Question: Here is the question : I have following entities:

Every time I update or insert a transaction I would like to autodetect the category depending on 'ReferenceMappingExpression' or 'DescriptionMapppingExpression' in 'CategoryMappings' Entity.
I mean, I want to match 'Transaction.Description' to 'CategoryMappings.DescriptionMapping' and if it matches get the 'FkCategoryID' from 'CategoryMapping' and save the transactions.
It is possible to loop through every transaction in list and 'categorymapping' list but I don't think its good idea. How would you do this? Any suggestions? Any experience of that?
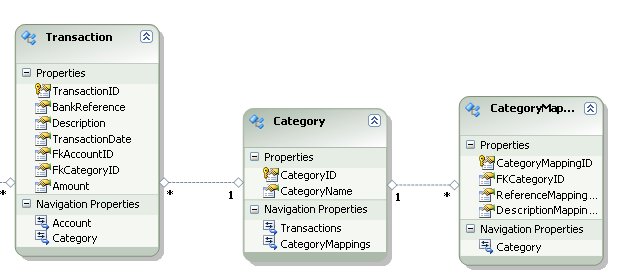
Answer: You can use ObjectStateManager, add a partial OnContextCreated method to your entity context. Add new handler to SavingChanges event of context. Get all added and modified transactions there and do whatever you want inside it. Like this:
'''
public partial class ModelContainer
{
partial void OnContextCreated()
{
this.SavingChanges += new EventHandler(ModelContainer_SavingChanges);
}
void ModelContainer_SavingChanges(object sender, EventArgs e)
{
foreach (var item in this.ObjectStateManager.GetObjectStateEntries(System.Data.EntityState.Added))
{
SetTransactionDescription(item);
}
foreach (var item in this.ObjectStateManager.GetObjectStateEntries(System.Data.EntityState.Modified))
{
SetTransactionDescription(item);
}
}
void SetTransactionDescription(System.Data.Objects.ObjectStateEntry entry)
{
Transaction transaction = entry.Entity as Transaction;
if (transaction != null)
{
// Your code
}
}
}
'''